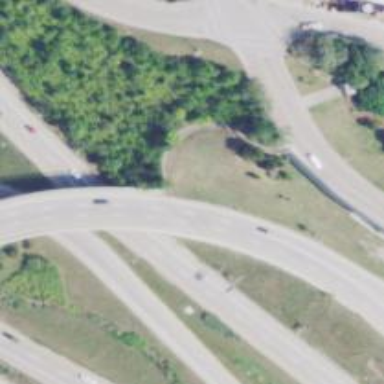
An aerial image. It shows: Trunk link highway.